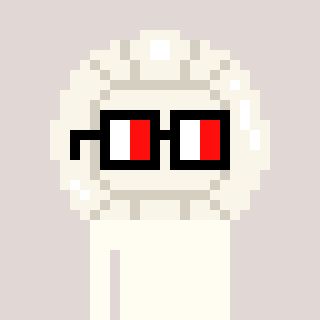
a pixel art character with square glasses with black frames and red eyes, a volleyball-shaped head and a bege-colored body on a warm background